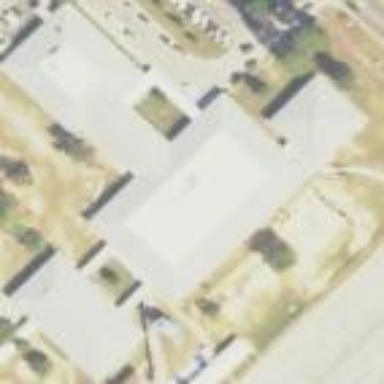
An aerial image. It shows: School building.